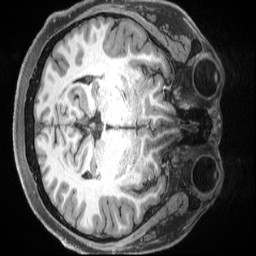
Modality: T1w
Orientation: axial
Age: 22
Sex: male
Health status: ill
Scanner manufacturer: siemens
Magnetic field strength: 3 T
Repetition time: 2.5 s
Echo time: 0.00181 s